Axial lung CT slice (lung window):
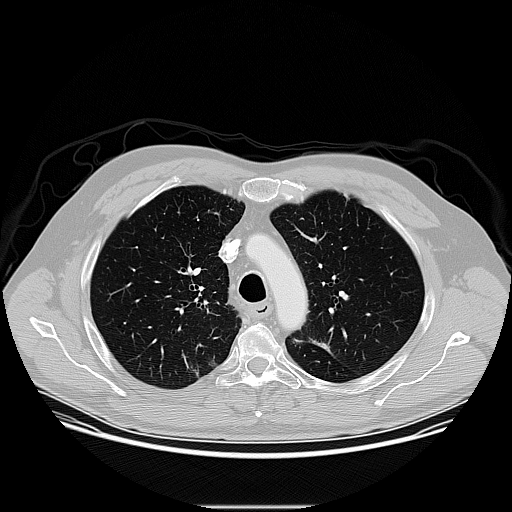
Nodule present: no